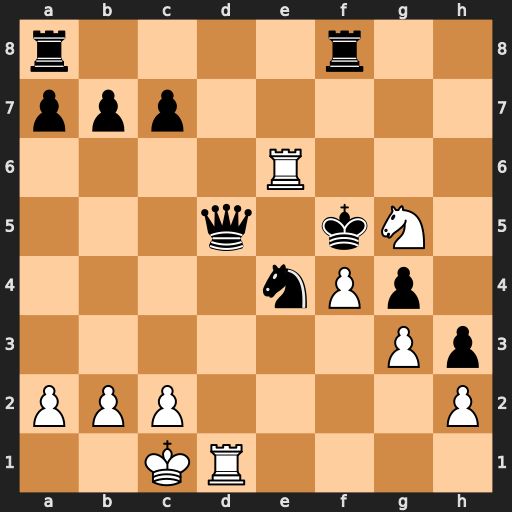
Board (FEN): r4r2/ppp5/4R3/3q1kN1/4nPp1/6Pp/PPP4P/2KR4
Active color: w
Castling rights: -
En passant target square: -
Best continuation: Rxd5#